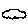
Label: cloud